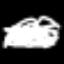
Label: squiggle